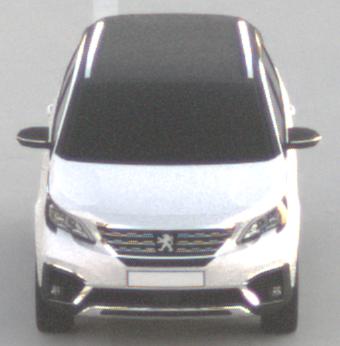
Make: Peugeot
Model: 5008 1.2 PureTech 130 Active
Detailed model: 5008 (II) (03/17 - 09/20)
Model produced from: 2017/03
Model produced until: 2018/07
Doors: 5
Color: white
Road condition: dry road
Daytime: sunrise or sunset
Contrast: low contrast